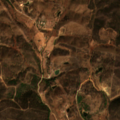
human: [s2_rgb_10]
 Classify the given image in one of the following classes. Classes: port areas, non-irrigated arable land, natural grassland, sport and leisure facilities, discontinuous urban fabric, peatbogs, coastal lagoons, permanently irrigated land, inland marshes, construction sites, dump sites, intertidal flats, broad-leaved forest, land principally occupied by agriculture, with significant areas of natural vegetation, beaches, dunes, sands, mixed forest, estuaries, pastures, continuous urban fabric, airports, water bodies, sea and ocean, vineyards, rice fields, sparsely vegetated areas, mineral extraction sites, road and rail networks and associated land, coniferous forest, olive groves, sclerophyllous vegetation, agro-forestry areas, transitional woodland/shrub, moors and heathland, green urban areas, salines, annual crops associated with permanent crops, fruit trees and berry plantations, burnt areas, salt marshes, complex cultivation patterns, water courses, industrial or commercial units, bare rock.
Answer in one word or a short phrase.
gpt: complex cultivation patterns, land principally occupied by agriculture, with significant areas of natural vegetation, sclerophyllous vegetation, transitional woodland/shrub